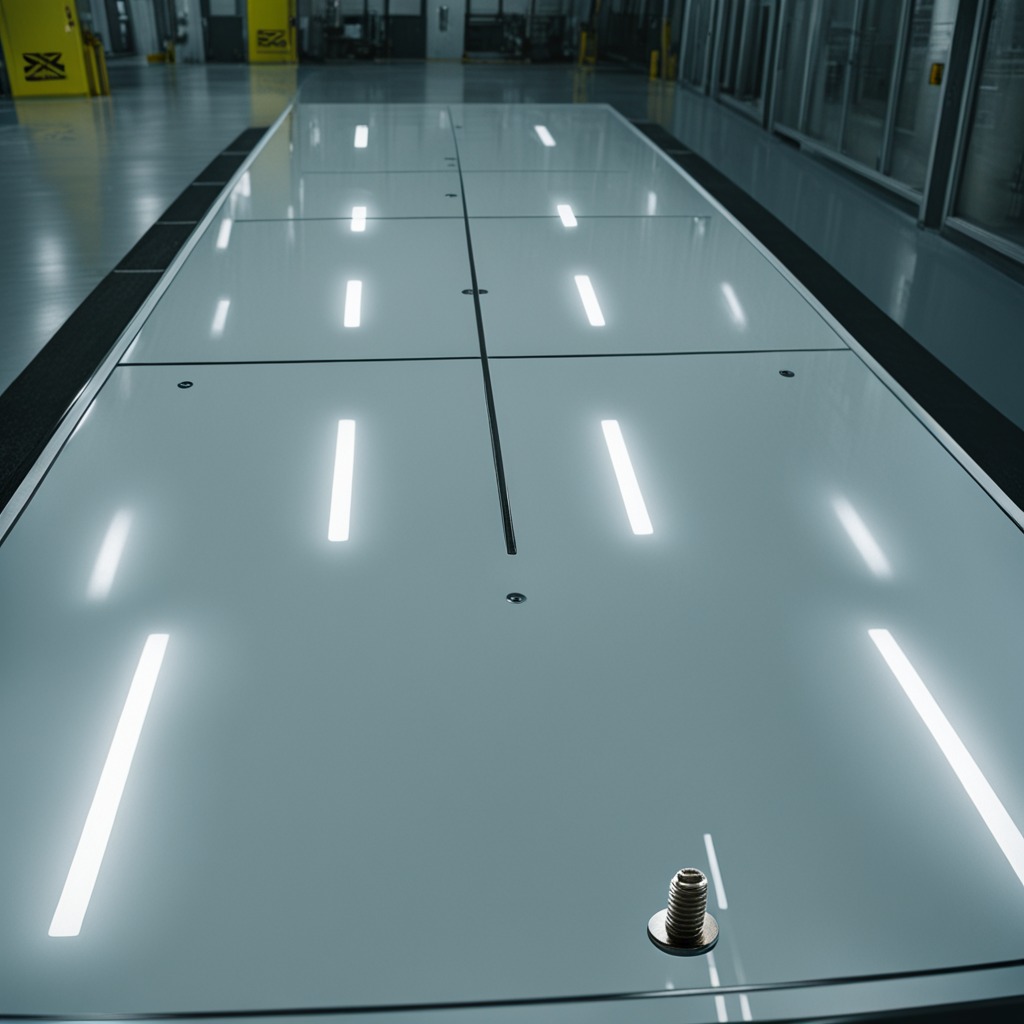
A metal screw is lying on the table.